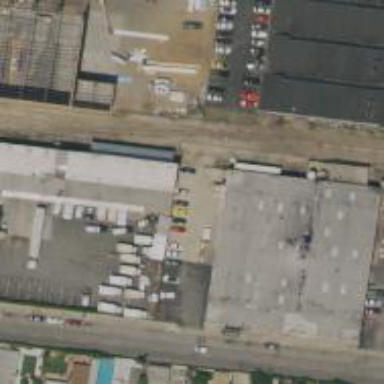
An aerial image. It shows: Warehouse.